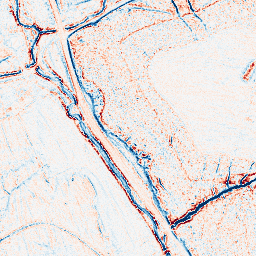
Category: edge_preserving
Decomposition family: anisotropic_diffusion
Decomposition parameters: iterations: 5
kappa: 10
gamma: 0.2
Upsampling method: quintic
Upsampling parameters: scale: 8
Upsampling scale: 8